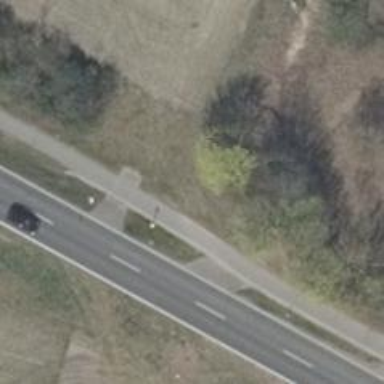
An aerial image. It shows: Asphalt path.